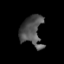
Tissue: lung
Cell type: Epithelial cells
Senescence score: 0.1798
Nuclear area (px): 627
Mean DAPI intensity: 82.091